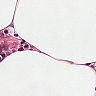
Metastatic tissue present: no